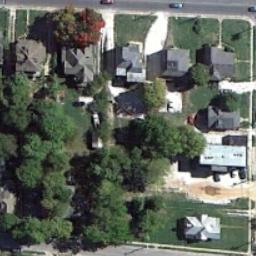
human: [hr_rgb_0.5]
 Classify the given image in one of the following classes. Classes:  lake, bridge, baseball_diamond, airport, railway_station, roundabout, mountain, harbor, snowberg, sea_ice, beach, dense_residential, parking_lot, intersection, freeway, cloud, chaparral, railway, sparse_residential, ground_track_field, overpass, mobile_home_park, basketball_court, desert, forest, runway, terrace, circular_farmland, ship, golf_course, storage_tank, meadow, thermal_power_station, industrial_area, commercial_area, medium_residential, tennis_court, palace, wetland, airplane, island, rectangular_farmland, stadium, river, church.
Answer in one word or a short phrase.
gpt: medium_residential